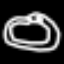
Label: donut